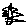
Label: tree